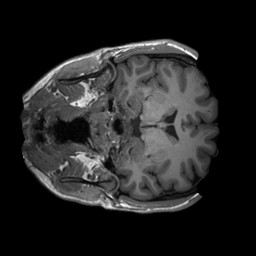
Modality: T1w
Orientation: coronal
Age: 22
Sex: female
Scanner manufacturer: siemens
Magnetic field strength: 3 T
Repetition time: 2.3 s
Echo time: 0.00232 s